Aerial crown-view tile of a tropical tree (Barro Colorado Island, Panama), acquired 20250512:
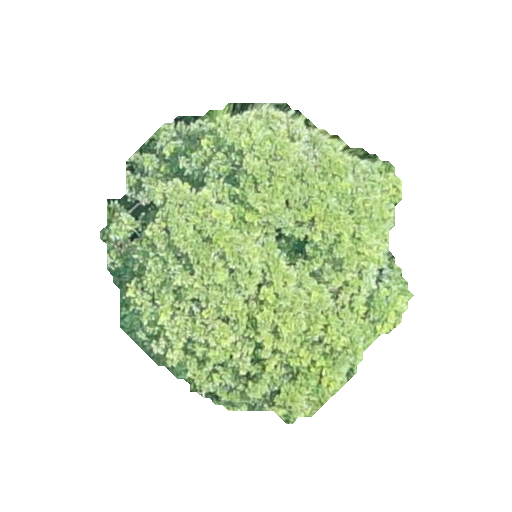
Species: Simarouba amara
GBIF accepted scientific name: Simarouba amara
Crown area: 104.739 m²